Question: I have been creating "blank" text views when I want to make a space in my android XML file.
For example, my linear layout activity looks like this:

So that it creates a space between the textview that says "REGISTRATION" and the next text view that says "First Name."
Is there another way of doing this? I feel like this makes my code sloppy.
Here is my code:
'''
<TextView
android:layout_width="wrap_content"
android:layout_height="wrap_content"
android:id="@+id/tbl_result"
android:textColor="#00FF00"
android:text="Register an Account"
/>
<TextView
android:layout_width="wrap_content"
android:layout_height="wrap_content"
android:id="@+id/blankspace"
/>
<TextView
android:layout_width="wrap_content"
android:layout_height="wrap_content"
android:textColor="#00FF00"
android:text="First Name"
/>
<EditText
android:layout_width="match_parent"
android:layout_height="wrap_content"
android:id="@+id/first"
/>
<TextView
android:layout_width="wrap_content"
android:layout_height="wrap_content"
android:textColor="#00FF00"
android:text="Last Name"
/>
<EditText
android:layout_width="match_parent"
android:layout_height="wrap_content"
android:id="@+id/last"
/>
'''
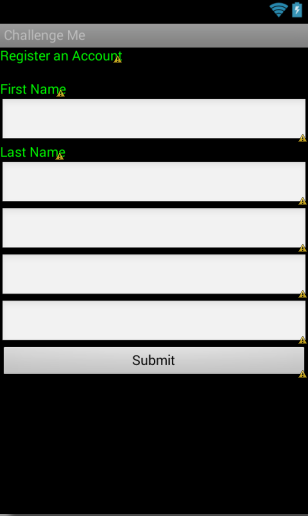
Answer: '''
<TextView
android:layout_width="wrap_content"
android:layout_height="wrap_content"
android:id="@+id/tbl_result"
android:textColor="#00FF00"
android:text="Register an Account"
/>
/>
<TextView
android:layout_width="wrap_content"
android:layout_height="wrap_content"
android:textColor="#00FF00"
// set ur margin here instead of putting one view
android:layout_marginTop="30dp"
android:text="First Name"
/>
<EditText
android:layout_width="match_parent"
android:layout_height="wrap_content"
android:id="@+id/first"
android:layout_margin
/>
<EditText
android:layout_width="match_parent"
android:layout_height="wrap_content"
android:id="@+id/last"
/>
'''